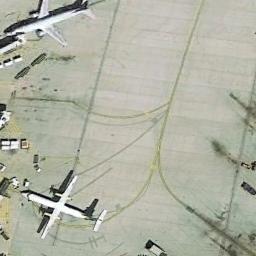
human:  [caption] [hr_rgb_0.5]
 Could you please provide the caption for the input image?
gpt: Two planes parked on the open area and some lawns beside .

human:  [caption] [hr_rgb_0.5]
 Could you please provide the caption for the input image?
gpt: Two planes parked in an open area with many containers next to the plane .

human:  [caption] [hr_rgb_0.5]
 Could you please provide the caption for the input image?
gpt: Here are two white planes and some yellow indicating lines .

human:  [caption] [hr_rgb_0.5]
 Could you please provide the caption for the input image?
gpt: There are two airplanes and many cars parked on the runway .

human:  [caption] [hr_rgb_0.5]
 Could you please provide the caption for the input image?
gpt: Two planes are on the ground .